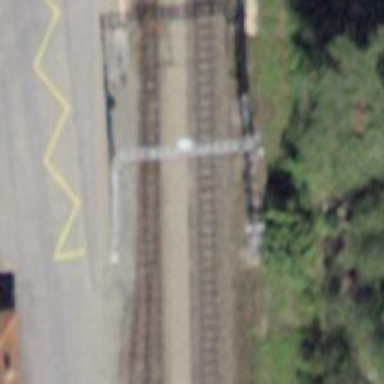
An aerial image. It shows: Railway switch.